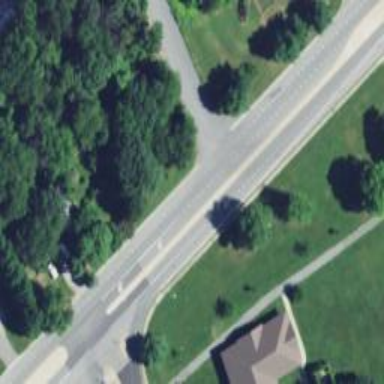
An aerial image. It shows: Tertiary road.